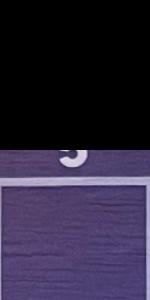
Label: Empty